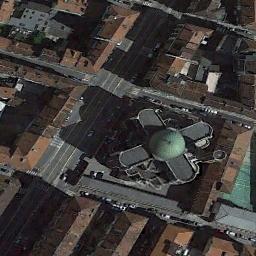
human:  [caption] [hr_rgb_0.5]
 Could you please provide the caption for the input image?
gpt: The gray church is surrounded by many red buildings .

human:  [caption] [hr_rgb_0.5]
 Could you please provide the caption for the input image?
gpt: This is a church  There is a meadow on the left .

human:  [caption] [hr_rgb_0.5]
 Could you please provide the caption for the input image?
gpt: A cathedral with a gray roof  The main house in the middle of the church has a cyan dome  There are many buildings around the church and roads and trees with many cars .

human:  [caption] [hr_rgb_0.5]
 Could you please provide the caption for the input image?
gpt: The church with a circular pointed dome and the rest of the church has a gray cross-shaped roof .

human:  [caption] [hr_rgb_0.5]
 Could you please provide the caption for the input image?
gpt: A church with a green round roof is surrounded by many orange buildings by the roadside .